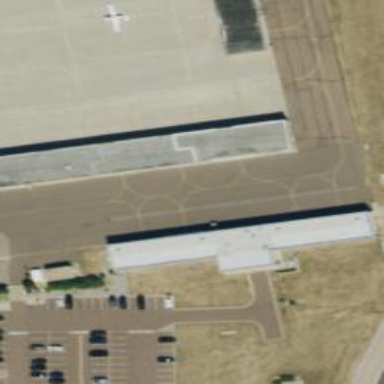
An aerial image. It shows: View of taxiway at the airport.